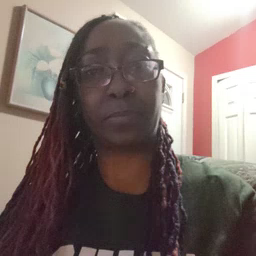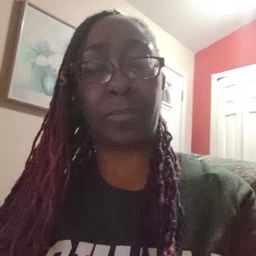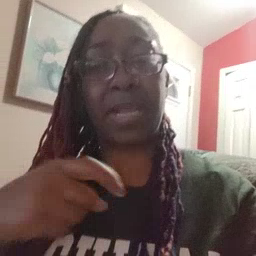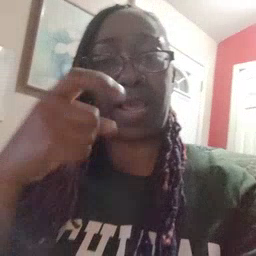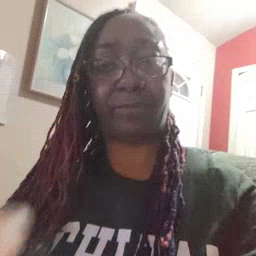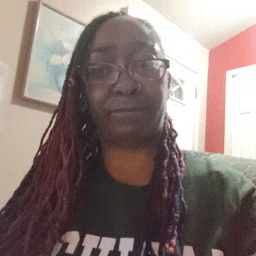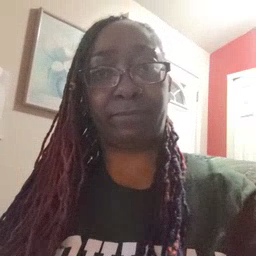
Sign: gift